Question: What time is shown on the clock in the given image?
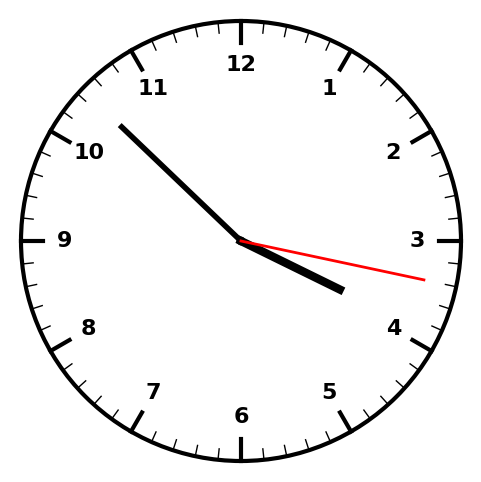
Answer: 03:52:17